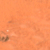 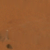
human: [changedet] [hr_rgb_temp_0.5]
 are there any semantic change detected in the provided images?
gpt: The green area on the left was removed and a new one was created.